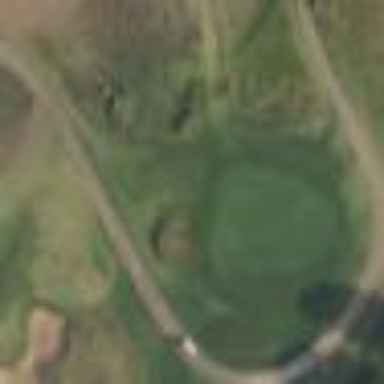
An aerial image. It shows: Rough area on grassy golf course.